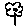
Label: flower